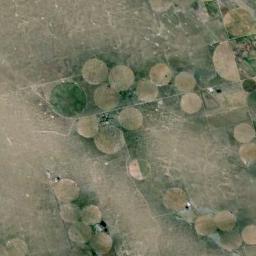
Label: circular_farmland